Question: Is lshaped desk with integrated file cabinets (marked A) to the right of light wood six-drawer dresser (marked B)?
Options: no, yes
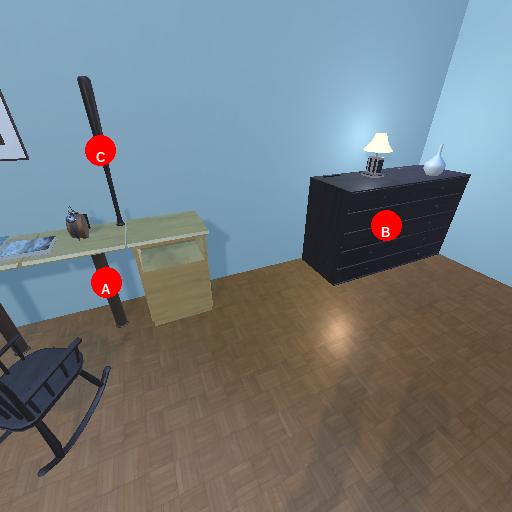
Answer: no